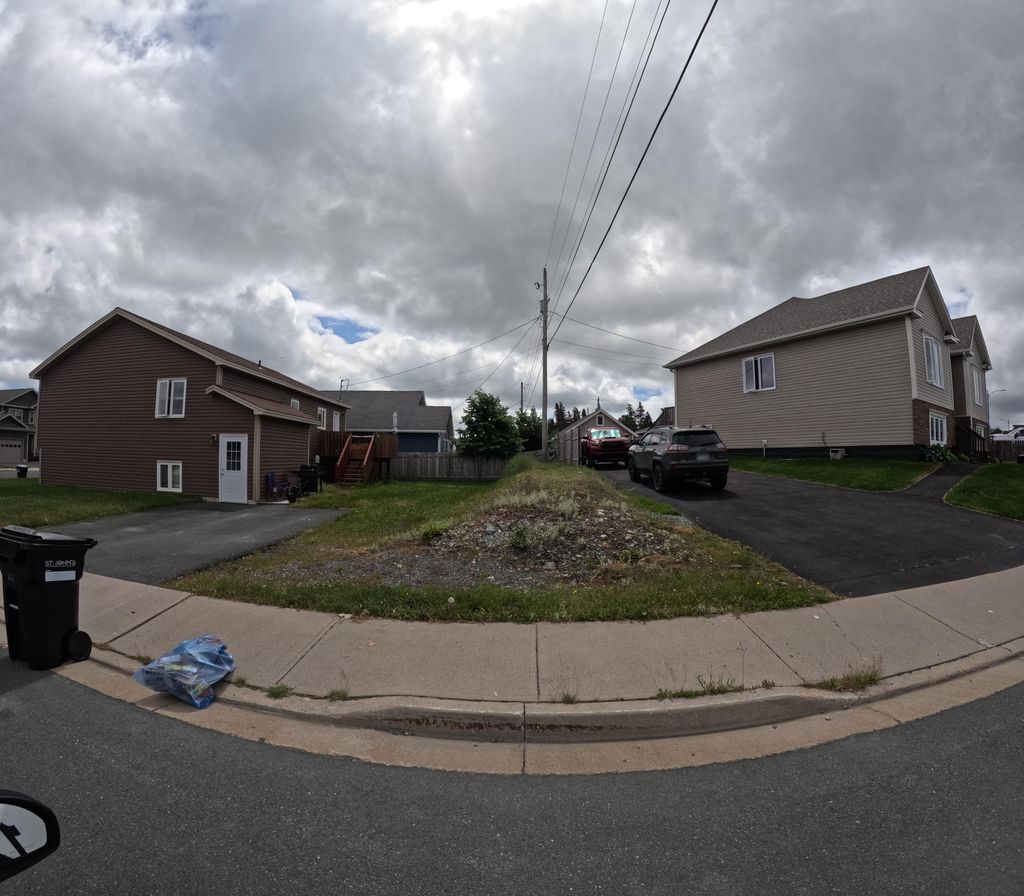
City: st_johns